Question: this is driving me nuts. My SVN repo is working fine, I was able to checkout everything and view revisions in Xcode's organiser.
It is only when I go to commit the changes that i hit this ridiculous problem:

After a lot of research I found the only people getting this problem were those who didn't realise that there is a separate password for google code than your google account password. My password is correct.
Does anyone have any ideas? Thanks a lot
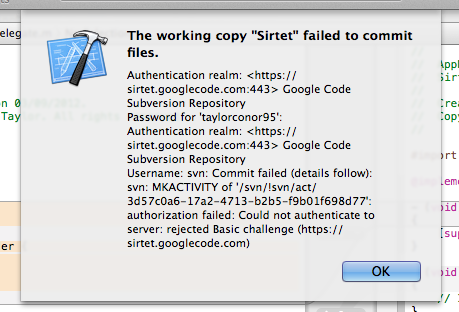
Answer: As it turns out, this is due to some bug in Xcode I think. What you have to do to get around it is:
- - - - 'svn'-